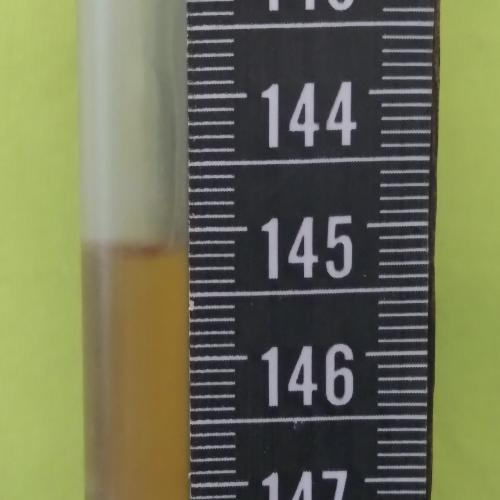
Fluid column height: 145.1 cm